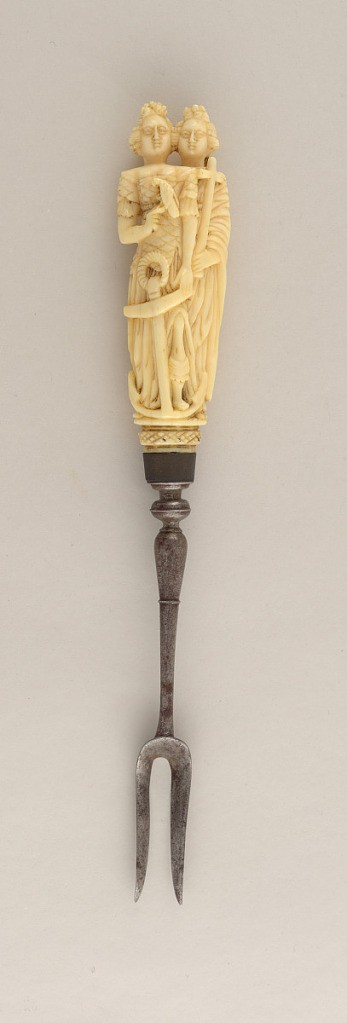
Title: Fork
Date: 1680–1700
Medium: ivory, steel, silver
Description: Two strongly curved tines, pointing outwards, long baluster-shaped neck. Plain silver ferrule, oval in section. Carved ivory handle: two women in costume, one holding a bird in one hand, the other hand resting on the anchor in front of her (Hope), her bare leg partly visible, her foot resting on the lower part of the anchor. The other woman standing behind her, holding a cross in one hand and a Bible in the other hand (Faith). She also has one leg partly visible.